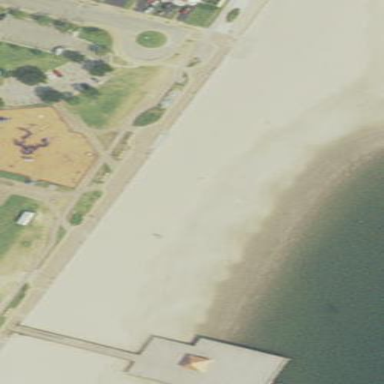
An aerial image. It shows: Sandy beach with natural surface.